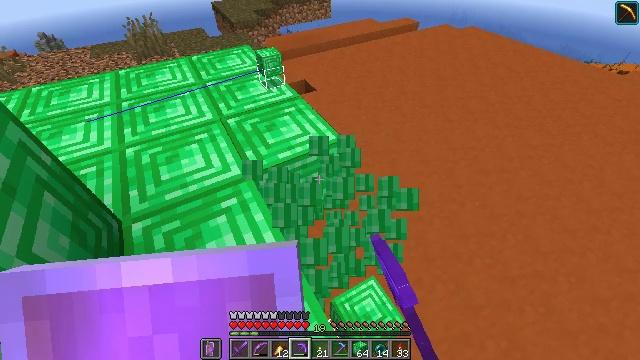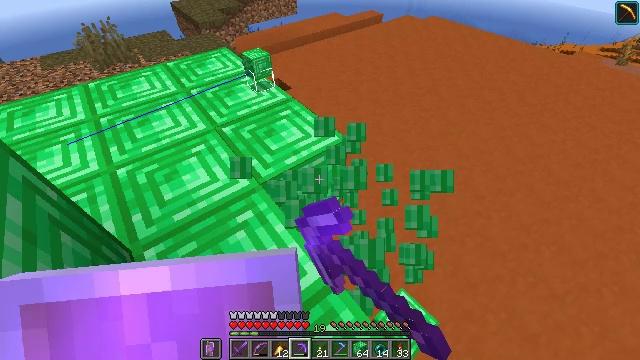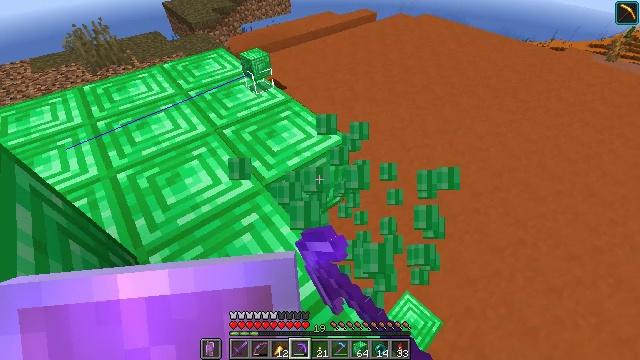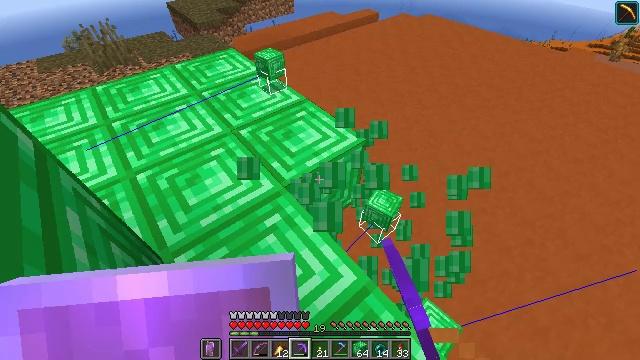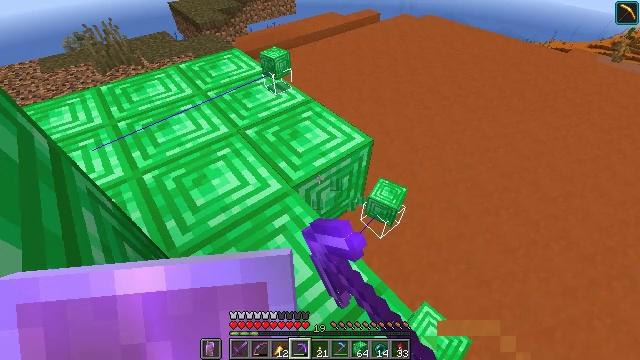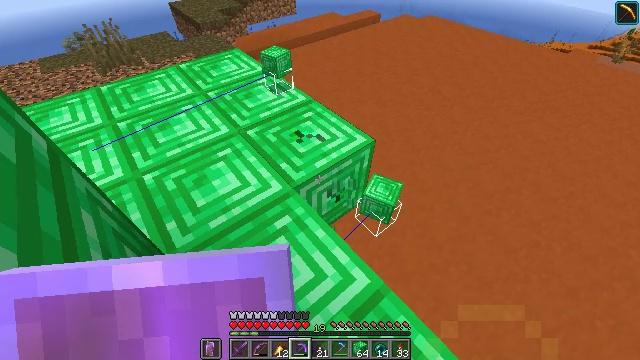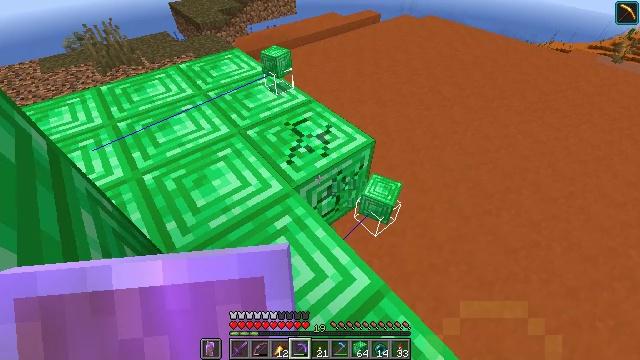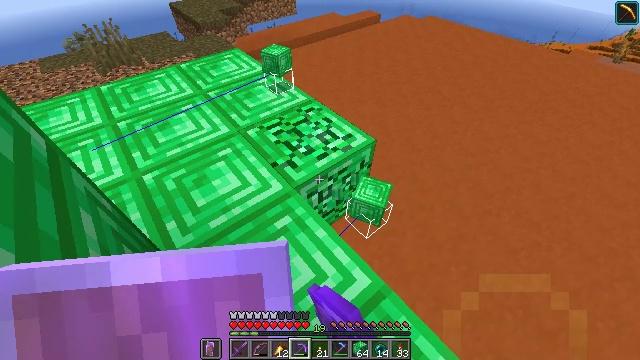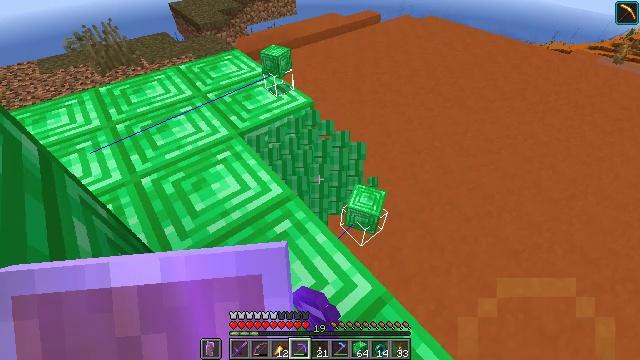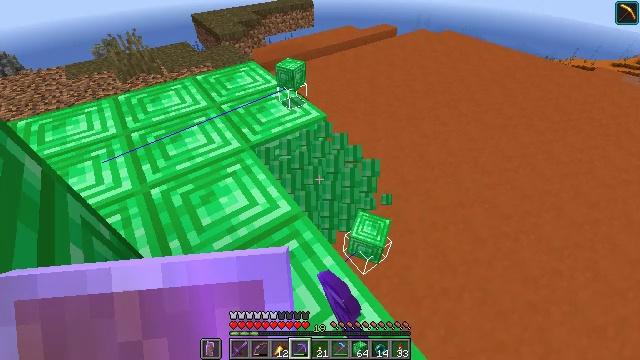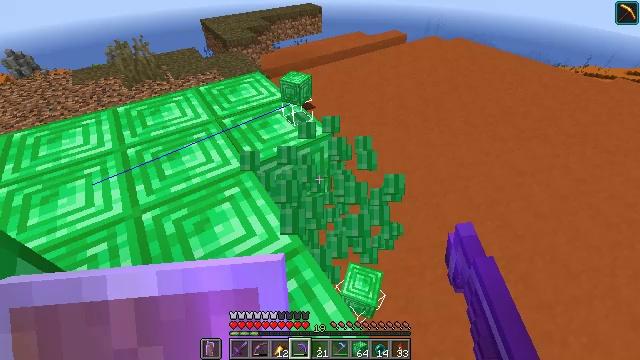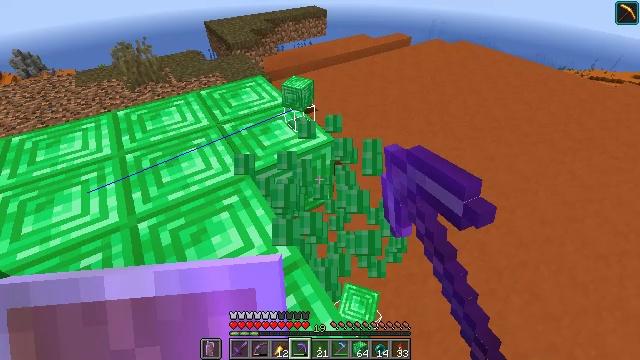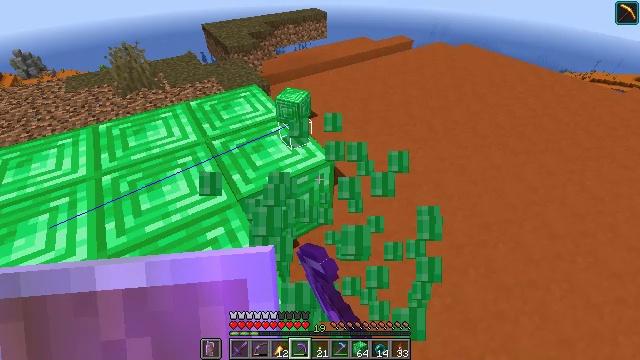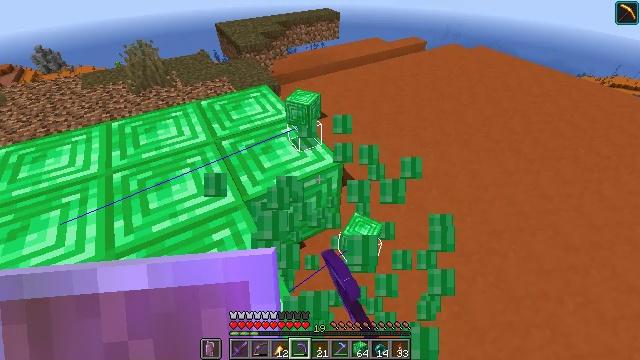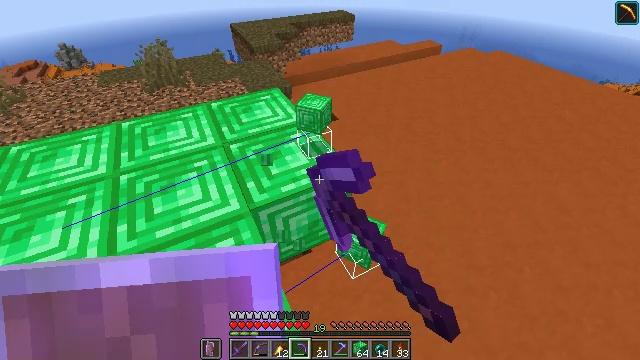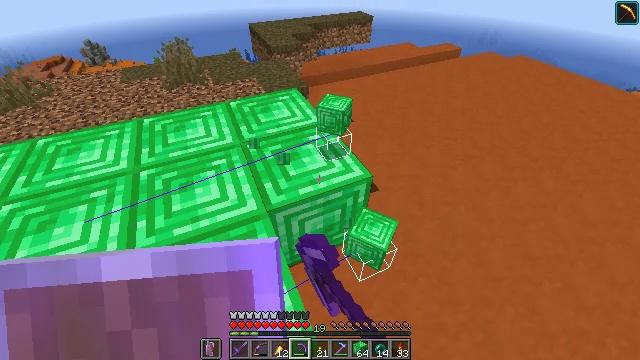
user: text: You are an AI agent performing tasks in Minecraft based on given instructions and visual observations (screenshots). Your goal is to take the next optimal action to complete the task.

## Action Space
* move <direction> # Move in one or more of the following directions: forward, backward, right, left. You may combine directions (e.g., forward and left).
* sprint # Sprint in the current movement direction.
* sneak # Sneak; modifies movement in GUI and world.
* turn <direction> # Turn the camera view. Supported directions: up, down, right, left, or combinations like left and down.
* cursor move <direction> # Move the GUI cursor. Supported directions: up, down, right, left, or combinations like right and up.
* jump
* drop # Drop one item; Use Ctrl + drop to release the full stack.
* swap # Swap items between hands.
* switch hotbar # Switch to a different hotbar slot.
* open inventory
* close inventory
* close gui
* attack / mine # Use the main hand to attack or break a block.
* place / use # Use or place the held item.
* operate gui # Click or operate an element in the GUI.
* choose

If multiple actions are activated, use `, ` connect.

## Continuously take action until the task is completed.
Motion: motion action
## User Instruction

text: Break the emerald block to collect it.
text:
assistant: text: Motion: move left, turn right, attack / mine
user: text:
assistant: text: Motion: move left, turn right, attack / mine
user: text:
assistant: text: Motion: attack / mine
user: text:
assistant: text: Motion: attack / mine
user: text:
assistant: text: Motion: attack / mine
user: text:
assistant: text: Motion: attack / mine
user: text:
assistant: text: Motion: attack / mine
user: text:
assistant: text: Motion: move forward, attack / mine
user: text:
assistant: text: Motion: move forward, turn left and up, attack / mine
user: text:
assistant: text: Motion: move forward, turn left, attack / mine
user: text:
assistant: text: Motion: move forward, attack / mine
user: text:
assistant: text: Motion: move forward, attack / mine
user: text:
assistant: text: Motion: turn left, attack / mine
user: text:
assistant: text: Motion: turn left, attack / mine
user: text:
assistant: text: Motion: move left, turn left, attack / mine
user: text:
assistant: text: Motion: move left, attack / mine
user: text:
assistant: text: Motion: move left, attack / mine
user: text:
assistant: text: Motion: move forward and move left, attack / mine
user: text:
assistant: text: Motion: move forward, turn right, attack / mine
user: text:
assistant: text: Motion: move forward, turn right, attack / mine
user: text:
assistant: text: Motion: move forward, attack / mine
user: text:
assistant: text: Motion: attack / mine
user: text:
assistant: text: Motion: turn left, attack / mine
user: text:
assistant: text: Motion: turn left, attack / mine
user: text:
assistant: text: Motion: turn left, attack / mine
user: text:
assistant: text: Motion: turn left, attack / mine
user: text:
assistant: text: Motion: turn left, attack / mine
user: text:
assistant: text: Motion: turn left, attack / mine
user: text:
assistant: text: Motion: attack / mine
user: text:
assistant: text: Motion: attack / mine